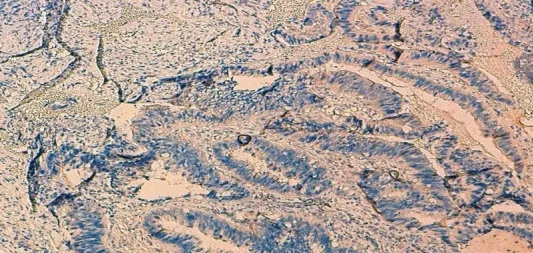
The tumor cells are negative for CK7.
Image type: pathology (immunostaining)